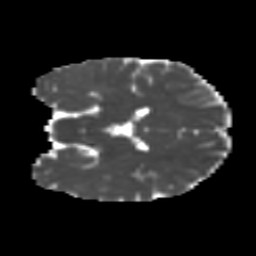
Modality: MD
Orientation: coronal
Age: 12
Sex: male
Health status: ill
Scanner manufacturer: ge
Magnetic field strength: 3 T
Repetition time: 6.752 s
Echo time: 0.079 s